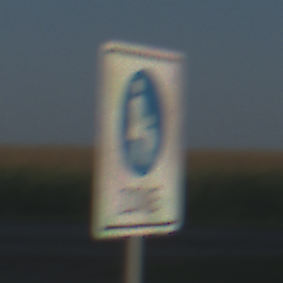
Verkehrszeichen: BeginnFussgaengerzone
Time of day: MorningAfternoon
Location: Outdoor (RoadRail)
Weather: Clear
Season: NotSpecified
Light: Natural